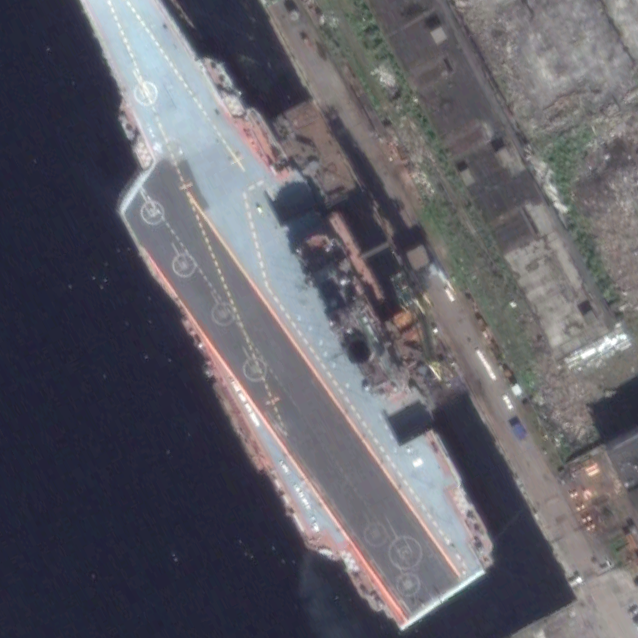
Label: aircraft_carrier